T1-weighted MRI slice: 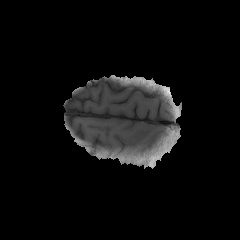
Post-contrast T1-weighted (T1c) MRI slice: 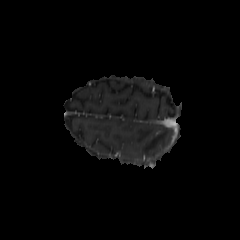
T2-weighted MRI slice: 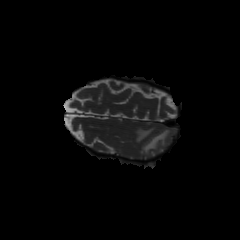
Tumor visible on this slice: yes